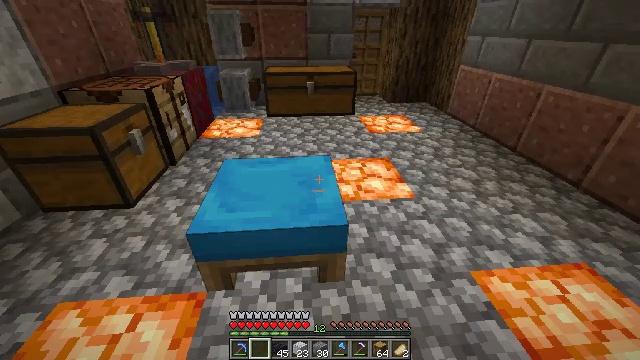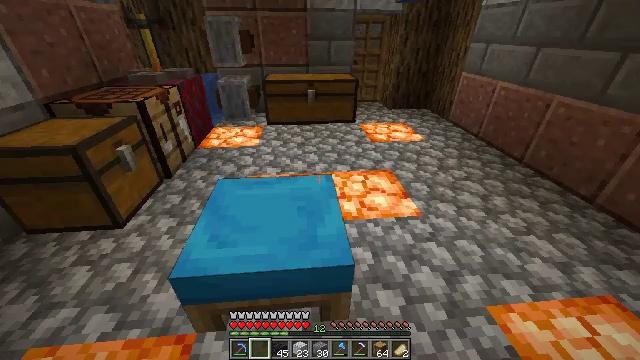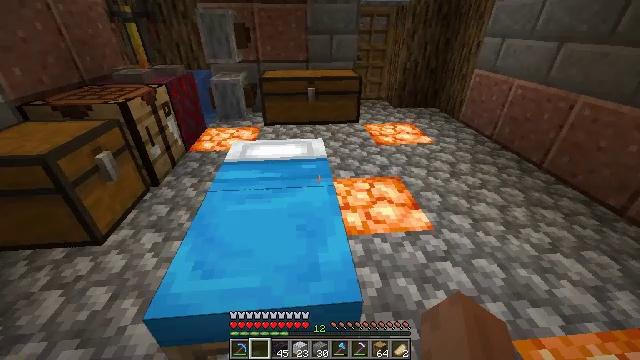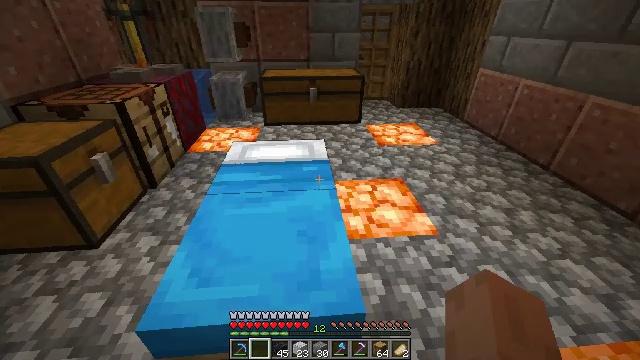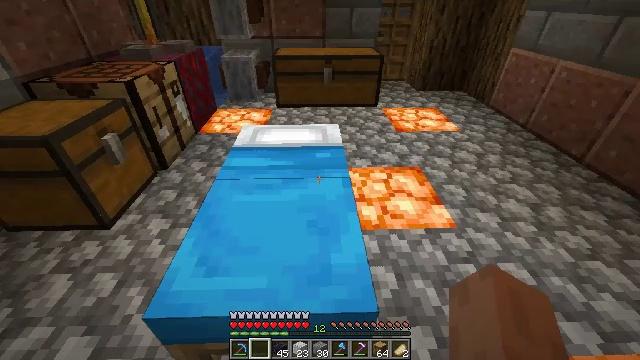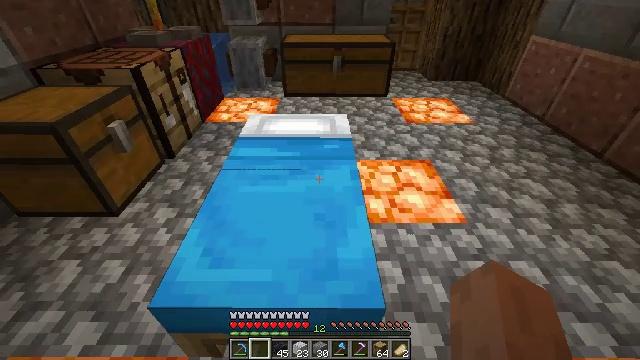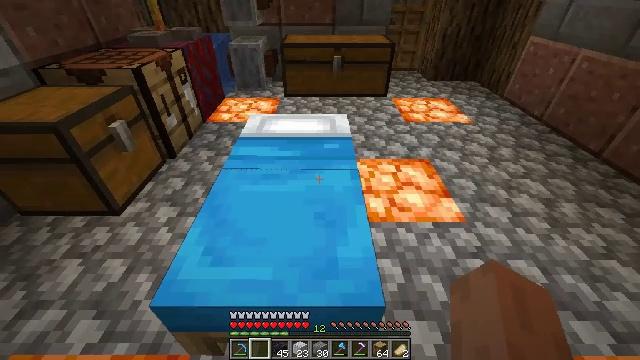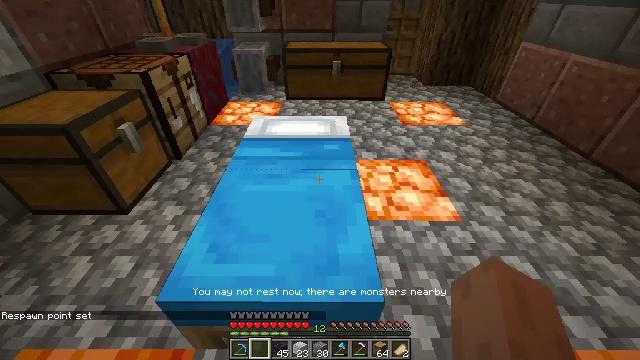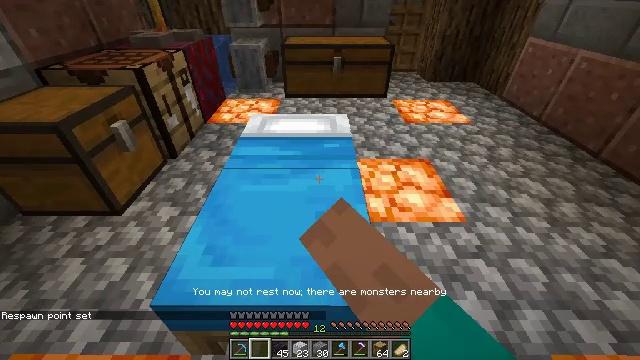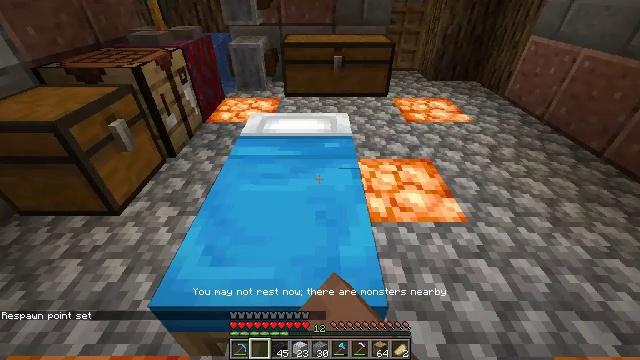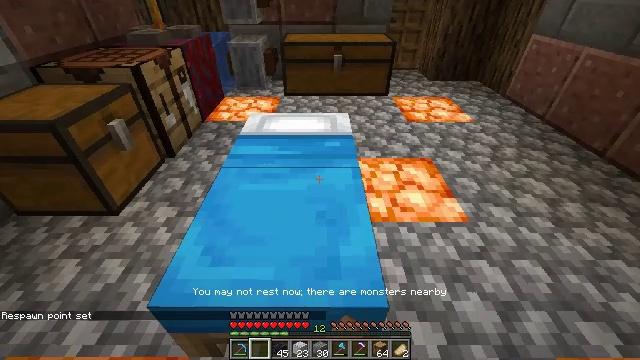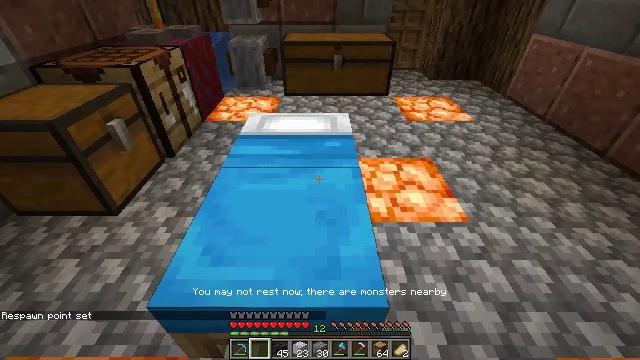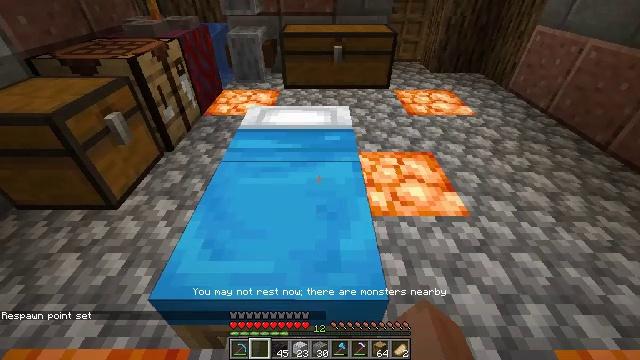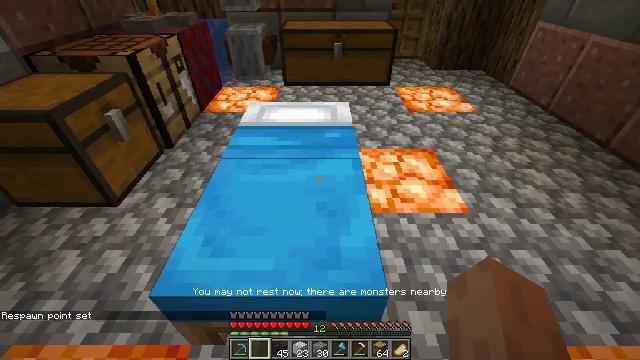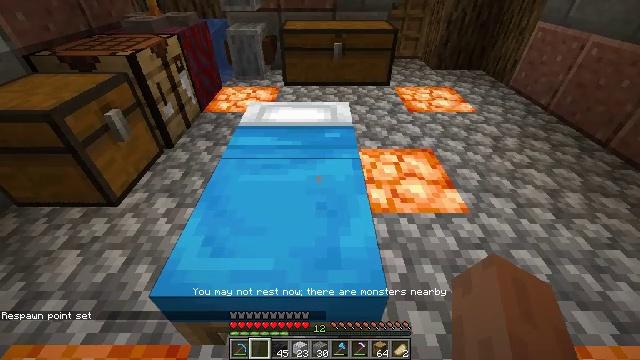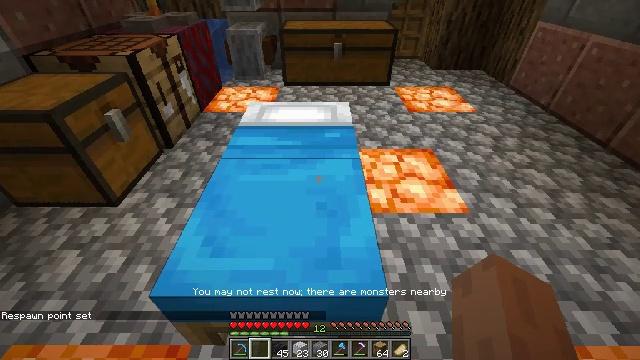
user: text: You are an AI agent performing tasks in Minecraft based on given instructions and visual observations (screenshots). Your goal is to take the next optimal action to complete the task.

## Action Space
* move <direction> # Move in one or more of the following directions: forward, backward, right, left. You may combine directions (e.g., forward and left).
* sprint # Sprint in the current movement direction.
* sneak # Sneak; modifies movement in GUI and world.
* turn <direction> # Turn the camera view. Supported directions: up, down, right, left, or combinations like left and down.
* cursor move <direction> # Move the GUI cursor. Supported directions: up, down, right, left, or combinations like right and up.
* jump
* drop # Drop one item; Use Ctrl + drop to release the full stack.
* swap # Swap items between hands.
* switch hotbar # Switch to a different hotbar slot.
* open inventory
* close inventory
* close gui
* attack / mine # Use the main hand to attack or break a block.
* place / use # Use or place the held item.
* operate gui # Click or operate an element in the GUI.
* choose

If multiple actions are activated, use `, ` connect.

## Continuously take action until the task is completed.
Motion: motion action
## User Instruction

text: Collect the light blue bed.
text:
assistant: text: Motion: move forward
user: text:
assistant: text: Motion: use / place
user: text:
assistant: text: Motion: use / place
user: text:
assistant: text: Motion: turn left and down, use / place
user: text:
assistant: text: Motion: turn left and down
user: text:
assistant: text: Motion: no_op
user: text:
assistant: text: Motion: no_op
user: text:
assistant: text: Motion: no_op
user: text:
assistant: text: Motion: no_op
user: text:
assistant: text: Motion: no_op
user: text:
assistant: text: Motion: no_op
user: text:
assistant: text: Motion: turn down
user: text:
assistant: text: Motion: no_op
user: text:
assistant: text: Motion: no_op
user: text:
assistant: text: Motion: no_op
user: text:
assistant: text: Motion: no_op
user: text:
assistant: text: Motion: no_op
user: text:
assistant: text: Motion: no_op
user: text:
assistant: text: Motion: no_op
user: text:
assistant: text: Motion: no_op
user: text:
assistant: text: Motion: use / place
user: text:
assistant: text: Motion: use / place
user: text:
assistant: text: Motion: use / place
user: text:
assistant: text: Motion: move back
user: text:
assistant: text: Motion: move back, use / place
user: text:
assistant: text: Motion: move back, use / place
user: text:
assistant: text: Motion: move back, use / place
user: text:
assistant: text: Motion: move back
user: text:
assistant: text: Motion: move back, use / place
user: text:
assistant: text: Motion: move back, use / place